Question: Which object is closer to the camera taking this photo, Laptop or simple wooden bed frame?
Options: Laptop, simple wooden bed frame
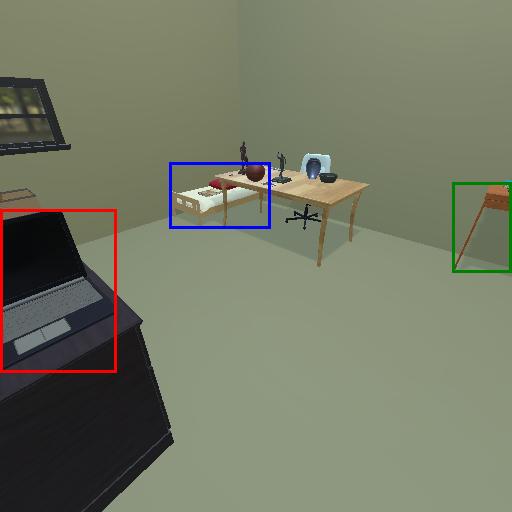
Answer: Laptop